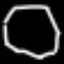
Label: octagon